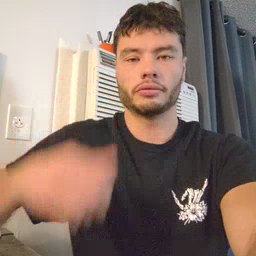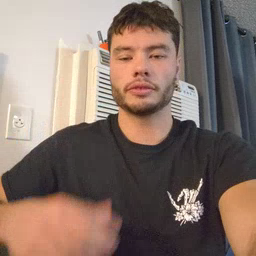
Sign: sleepy